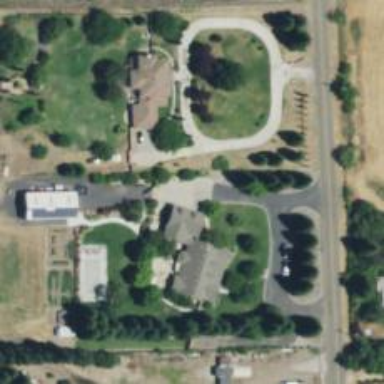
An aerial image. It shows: Driveway.